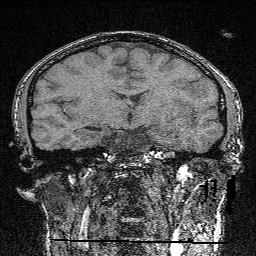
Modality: FLASH
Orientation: sagittal
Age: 26
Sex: male